Question:
I've decided on making a HUD with the picture above, but I don't know what command in Java I need to use so as I can fill the top half and the bottom half separately.
I only know how to use the 'g.fillRect();' command, and it will take around twenty of these commands to fill said half.
'''
public class HUD {
private Player player;
private BufferedImage image;
private Font font;
private Font font2;
private int Phealth = Player.getHealth();
public HUD(Player p) {
player = p;
try {
image = ImageIO.read(getClass().getResourceAsStream("/HUD/HUD_TEST.gif"));
font = new Font("Arial", Font.PLAIN, 10);
font2 = new Font("SANS_SERIF", Font.BOLD, 10);
}
catch(Exception e) {
e.printStackTrace();
}
}
public void draw(Graphics2D g) {
g.drawImage(image, 0, 10, null);
g.setFont(font2);
g.setColor(Color.black);
g.drawString("Health:", 30, 22);
g.drawString("Mana:", 25, 47);
g.setFont(font);
g.drawString(Player.getHealth() + "/" + player.getMaxHealth(), 64, 22);
g.drawString(player.getCubes() / 100 + "/" + player.getMaxCubes() / 100, 55, 47);
g.setColor(Color.red);
g.fillRect(1, 25, Phealth * 25, 4);
g.setColor(Color.blue);
g.fillRect(1, 31, player.getCubes() / 33, 4);
}
}
'''
This is the code for the HUD so far.
Any help in filling the shape will help.
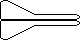
Answer: (It didn't seem to work.)

So, there are 3 .png images.
- -
Take a look at <URL> on clipping.
This will require some minor calculations on how much to clip, based on the HP/Mana of the Player, but it should be good enough.

This is what it should look like (Clipping and overlaying done in Paint)

'''
import javax.imageio.ImageIO;
import javax.swing.*;
import java.awt.*;
import java.awt.event.*;
import java.awt.image.BufferedImage;
@SuppressWarnings("serial")
public class TestGraphics extends JFrame implements ActionListener
{
JPanel utilBar = new JPanel();
JButton hpUpBtn = new JButton("HP++");
JButton hpDownBtn = new JButton("HP--");
JButton mpUpBtn = new JButton("MP++");
JButton mpDownBtn = new JButton("MP--");
GraphicsPanel drawingArea = new GraphicsPanel();
TestGraphics()
{
setSize(600, 500);
setLayout(new BorderLayout());
add(utilBar, BorderLayout.NORTH);
utilBar.setLayout(new GridLayout(1, 4));
utilBar.add(hpUpBtn);
utilBar.add(hpDownBtn);
utilBar.add(mpUpBtn);
utilBar.add(mpDownBtn);
add(drawingArea, BorderLayout.CENTER);
hpUpBtn.addActionListener(this);
hpDownBtn.addActionListener(this);
mpUpBtn.addActionListener(this);
mpDownBtn.addActionListener(this);
setVisible(true);
}
public void actionPerformed(ActionEvent e)
{
if (e.getSource() == hpUpBtn) {
drawingArea.incHp();
}
else if (e.getSource() == hpDownBtn) {
drawingArea.decHp();
}
else if (e.getSource() == mpUpBtn) {
drawingArea.incMp();
}
else if (e.getSource() == mpDownBtn) {
drawingArea.decMp();
}
System.out.println("Player HP: " + drawingArea.getHp() +
" Player MP: " + drawingArea.getMp());
drawingArea.revalidate();
drawingArea.repaint();
}
public static void main(String[]agrs)
{
new TestGraphics();
}
}
@SuppressWarnings("serial")
class GraphicsPanel extends JPanel {
private static int baseX = 150;
private static int baseY = 150;
private static final int BAR_FULL = 287;
private static final int BAR_EMPTY = 8;
private BufferedImage image1 = null;
private BufferedImage image2 = null;
private BufferedImage image3 = null;
private int playerHp = 100;
private int playerMp = 100;
public GraphicsPanel() {
try {
// All 3 images are the same as those posted in answer
image1 = ImageIO.read(
getClass().getResourceAsStream("/Image1.png"));
image2 = ImageIO.read(
getClass().getResourceAsStream("/Image2.png"));
image3 = ImageIO.read(
getClass().getResourceAsStream("/Image3.png"));
} catch (Exception e) {
e.printStackTrace();
}
}
public void incHp() { playerHp += (playerHp < 100) ? 5 : 0; }
public void decHp() { playerHp -= (playerHp > 0) ? 5 : 0; }
public void incMp() { playerMp += (playerMp < 100) ? 5 : 0; }
public void decMp() { playerMp -= (playerMp > 0) ? 5 : 0; }
public int getHp() { return playerHp; }
public int getMp() { return playerMp; }
@Override
protected void paintComponent(Graphics g) {
super.paintComponent(g);
// Clear the graphics
g.setClip(null);
g.setColor(Color.BLACK);
g.fillRect(0, 0, 600, 600);
g.drawImage(image1, baseX, baseY, null);
int hpPerc = (int) ((BAR_FULL - BAR_EMPTY) * (playerHp / 100.0));
g.setClip(baseX + BAR_EMPTY + hpPerc, 0, 600, 500);
g.drawImage(image2, baseX, baseY, null);
g.setClip(null);
int mpPerc = (int) ((BAR_FULL - BAR_EMPTY) * (playerMp / 100.0));
g.setClip(baseX + BAR_EMPTY + mpPerc, 0, 600, 500);
g.drawImage(image3, baseX, baseY + 78, null);
g.setClip(null);
}
}
'''